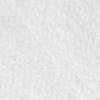
Label: no_change